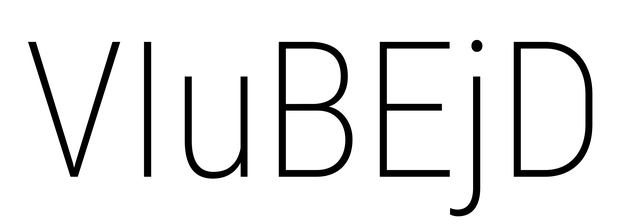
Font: Roboto_Condensed_ExtraLight